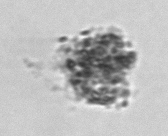
Label: detritus